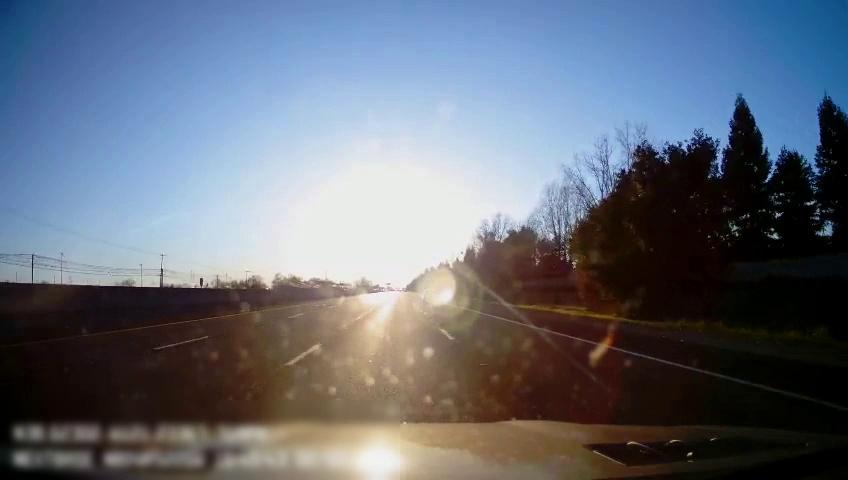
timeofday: Day
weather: Sunny
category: Drivable Space
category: Vehicles | Car
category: Lanes | Alternate Lane
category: Lanes | Alternate Lane
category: Lanes | Current Lane
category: Lanes | Current Lane
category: Lanes | Alternate Lane